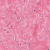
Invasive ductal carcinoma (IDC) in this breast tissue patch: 0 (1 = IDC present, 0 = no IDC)